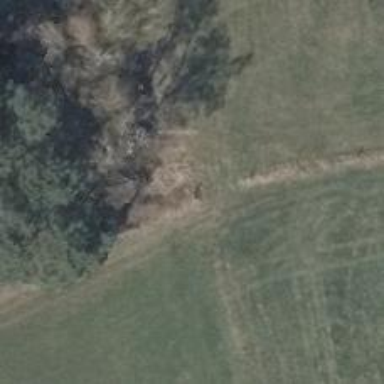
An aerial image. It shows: Grass track with grade 5 tracktype.